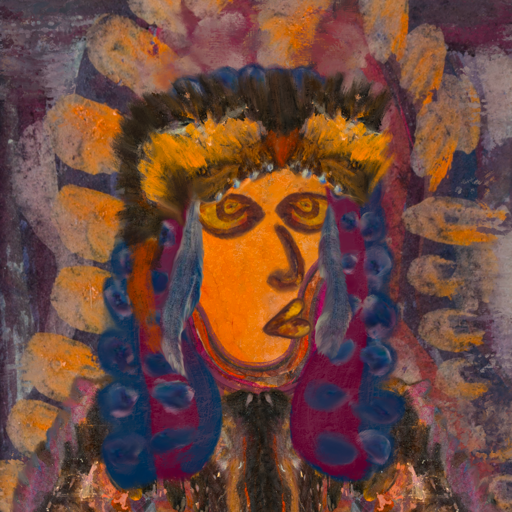
Background: Doll, Head And Neck Side: Hypocrite_w_Hair, Face Side: Comrade, Bust: Gypsy_Queen, Hair Side: Hill_Girl, Head Accessory: Gypsy_Queen, Second Necklace: Blank, Necklace: Blank, Baby: Blank